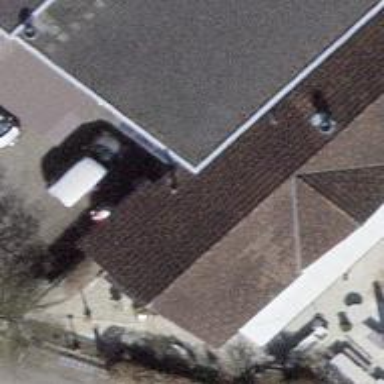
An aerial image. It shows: Restaurant.